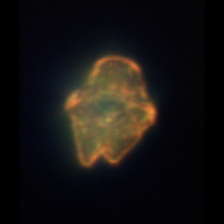
Taxon: Akashiwo
Group: Dinoflagellates